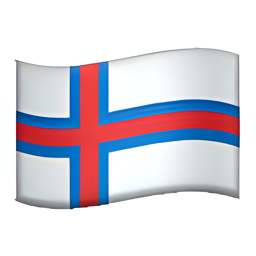
Name: flag for faroe islands
Emoji: 🇫🇴
Group: Flags
Sub-group: country-flag